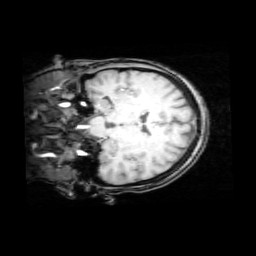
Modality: T1w
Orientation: coronal
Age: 22
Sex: female
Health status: healthy
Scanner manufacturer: philips
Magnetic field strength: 3 T
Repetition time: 0.012 s
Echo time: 0.0037 s